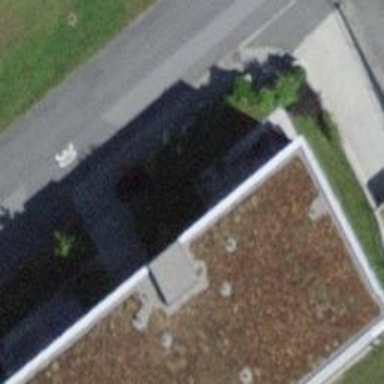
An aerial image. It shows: Path tunnel through building passage.